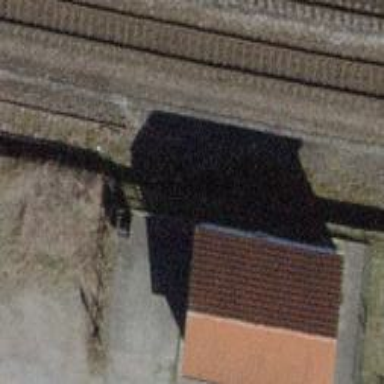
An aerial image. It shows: Building serving as railway signal box.